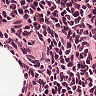
Metastatic tissue present: no